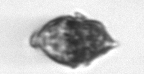
Label: Kryptoperidinium_triquetrum